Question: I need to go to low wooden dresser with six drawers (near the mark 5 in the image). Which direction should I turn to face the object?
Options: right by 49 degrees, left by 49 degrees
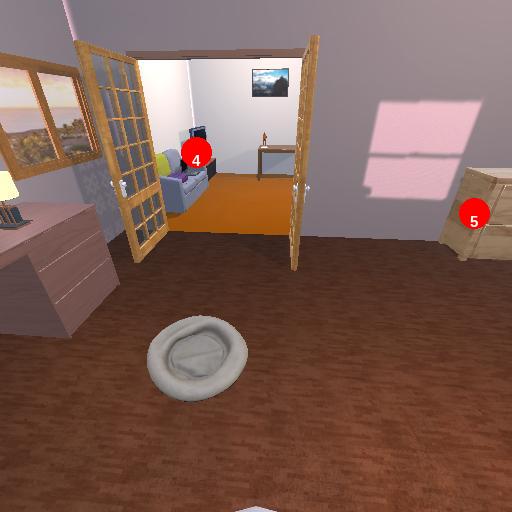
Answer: right by 49 degrees